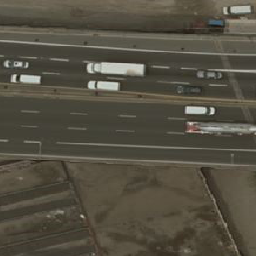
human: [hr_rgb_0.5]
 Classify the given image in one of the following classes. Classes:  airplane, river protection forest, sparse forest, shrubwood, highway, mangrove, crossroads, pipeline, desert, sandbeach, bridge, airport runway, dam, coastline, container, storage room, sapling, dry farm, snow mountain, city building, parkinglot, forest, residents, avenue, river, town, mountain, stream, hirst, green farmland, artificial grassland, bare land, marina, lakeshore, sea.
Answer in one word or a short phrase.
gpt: highway